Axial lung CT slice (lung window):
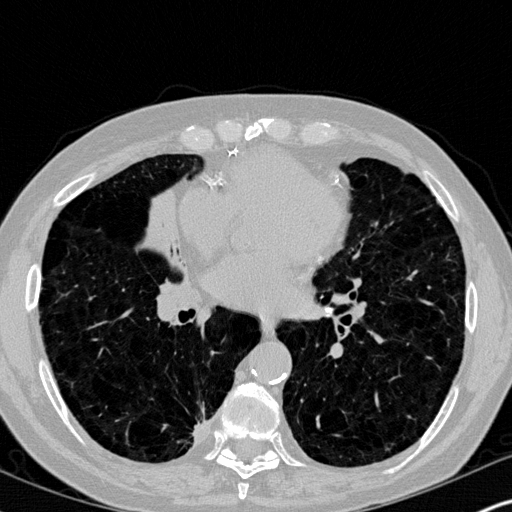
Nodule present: no